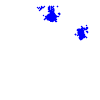
Particle: electron